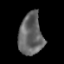
Tissue: lung
Cell type: Epithelial cells
Senescence score: 0.2099
Nuclear area (px): 983
Mean DAPI intensity: 100.517